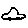
Label: car